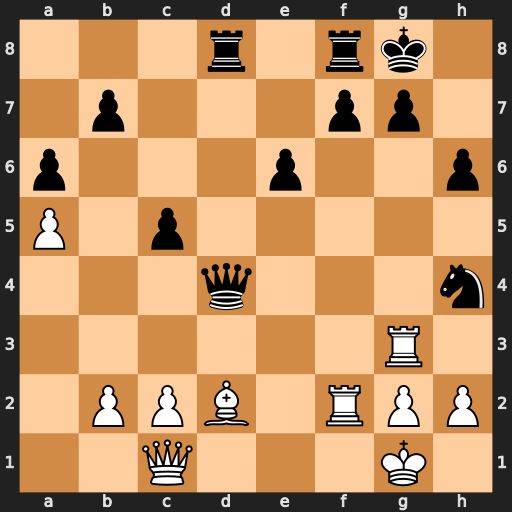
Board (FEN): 3r1rk1/1p3pp1/p3p2p/P1p5/3q3n/6R1/1PPB1RPP/2Q3K1
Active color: w
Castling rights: -
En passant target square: -
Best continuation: Bc3 Qd1+ Rf1